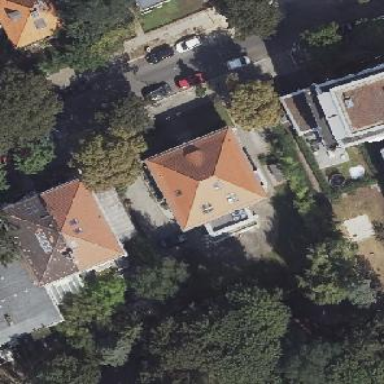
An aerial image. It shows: Detached building.